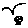
Label: bird